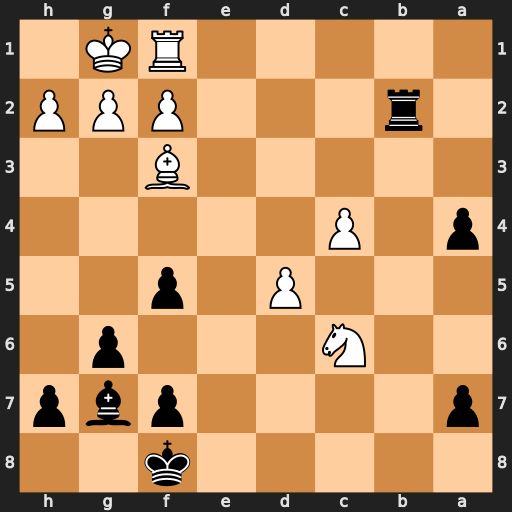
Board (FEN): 5k2/p4pbp/2N3p1/3P1p2/p1P5/5B2/1r3PPP/5RK1
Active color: b
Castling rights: -
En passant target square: -
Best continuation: a3 d6 a2 d7 Bf6 d8=Q+ Bxd8